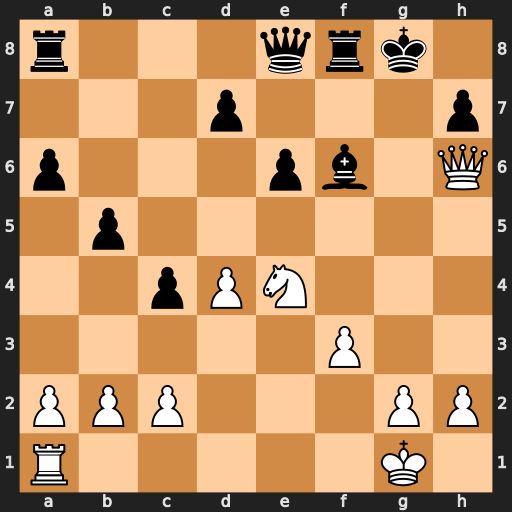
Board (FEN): r3qrk1/3p3p/p3pb1Q/1p6/2pPN3/5P2/PPP3PP/R5K1
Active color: w
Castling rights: -
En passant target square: -
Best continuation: Nxf6+ Rxf6 Qxf6